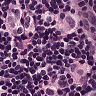
Metastatic tissue present: yes